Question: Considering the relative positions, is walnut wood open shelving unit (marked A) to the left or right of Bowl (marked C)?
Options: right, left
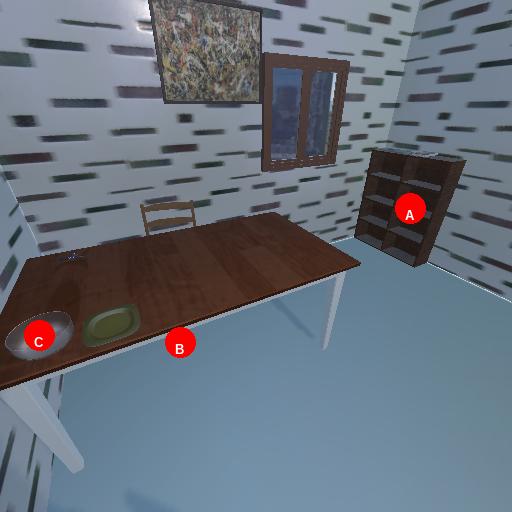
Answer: right